Field crop: maize
Growth stage: 2
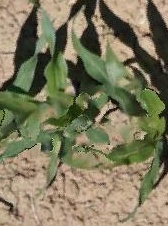
Species: maize